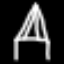
Label: The Eiffel Tower